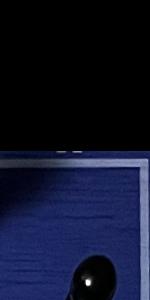
Label: Empty